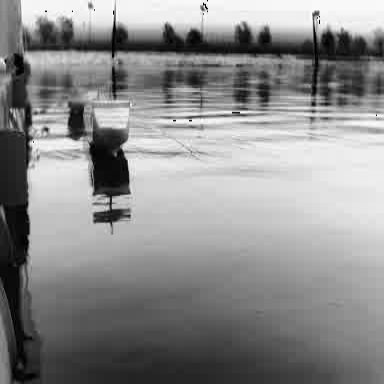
There is a container_ship in the infrared image.